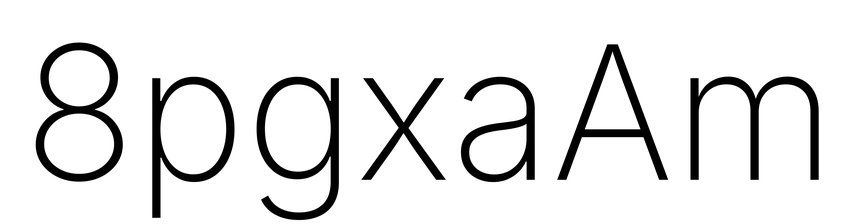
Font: Inter_ExtraLight